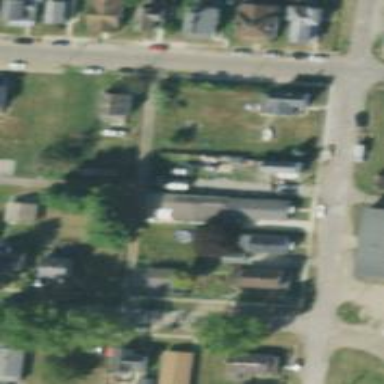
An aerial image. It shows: Alleyway designated as service road.